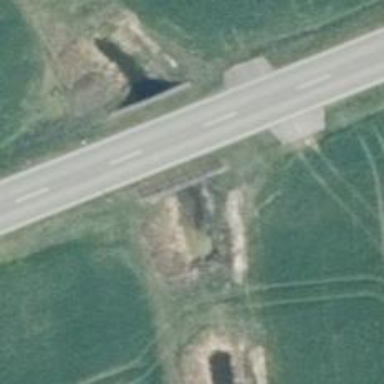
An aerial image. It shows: Culvert tunnel.